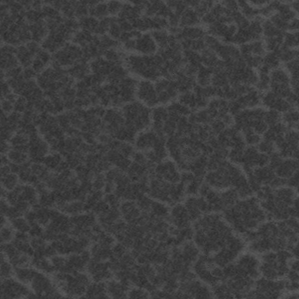
Label: frost